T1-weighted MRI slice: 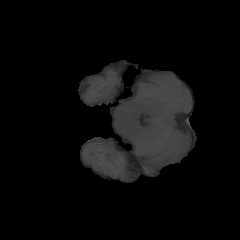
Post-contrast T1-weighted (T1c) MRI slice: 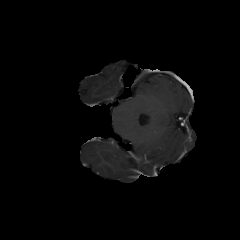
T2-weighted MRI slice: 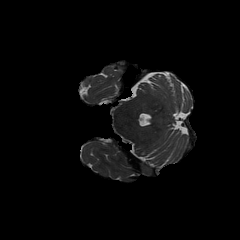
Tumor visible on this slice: no